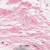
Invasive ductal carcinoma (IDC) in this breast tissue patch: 0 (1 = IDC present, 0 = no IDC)